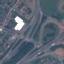
Label: Highway